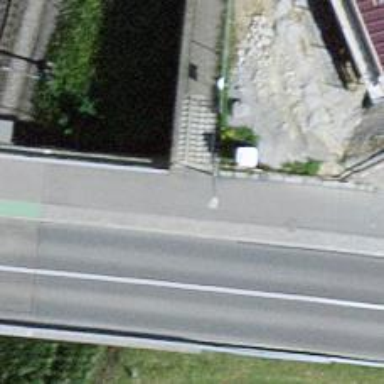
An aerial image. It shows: Concrete steps.